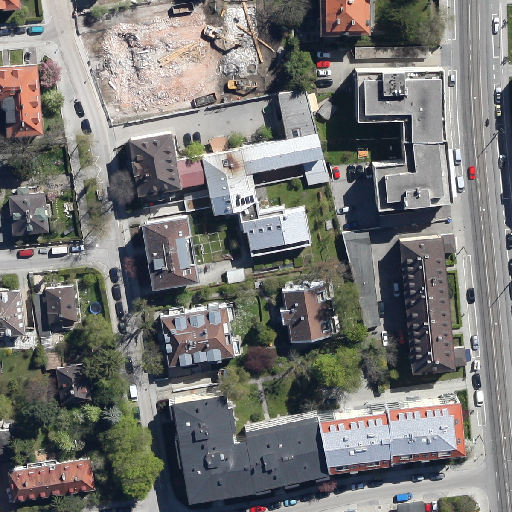
Referring expression: bikeway